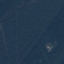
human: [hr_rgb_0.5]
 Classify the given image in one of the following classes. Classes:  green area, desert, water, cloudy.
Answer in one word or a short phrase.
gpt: green area